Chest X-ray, AP view. Patient: 31 years old, sex F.
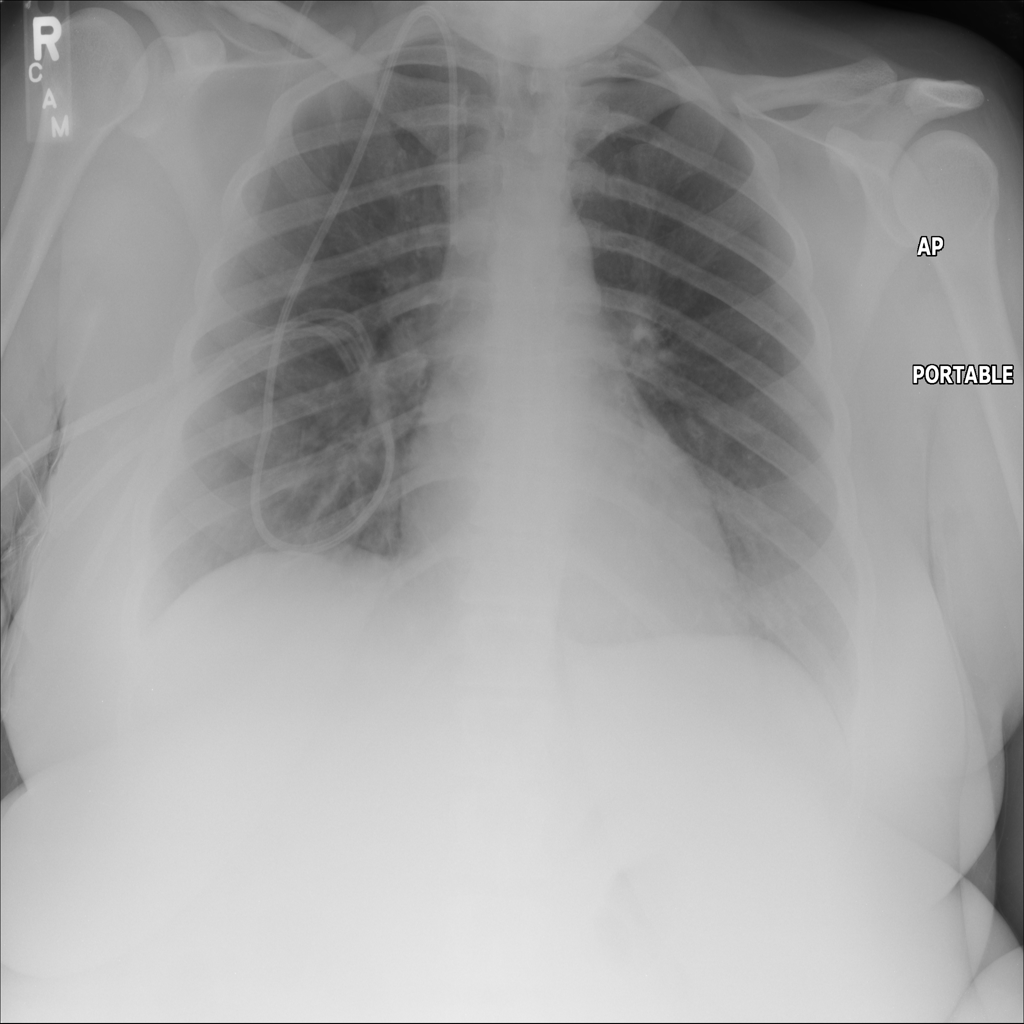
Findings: No Finding